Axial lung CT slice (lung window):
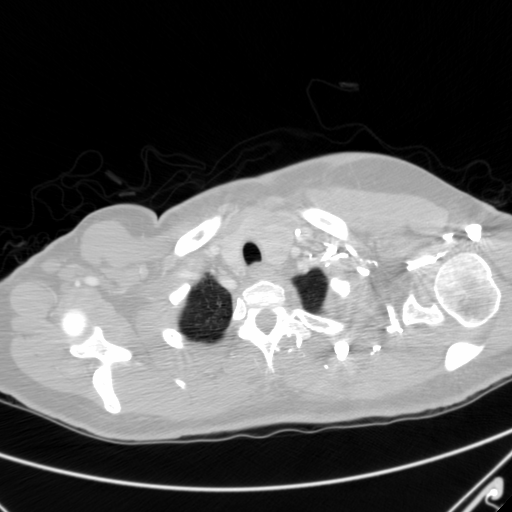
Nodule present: no